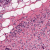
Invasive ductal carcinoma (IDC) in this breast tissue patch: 1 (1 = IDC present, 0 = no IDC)